A time-domain waveform of one vibration snapshot from a rolling-element bearing is shown. Determine the bearing's health state. Answer with exactly one of: normal, inner_race, outer_race, ball.
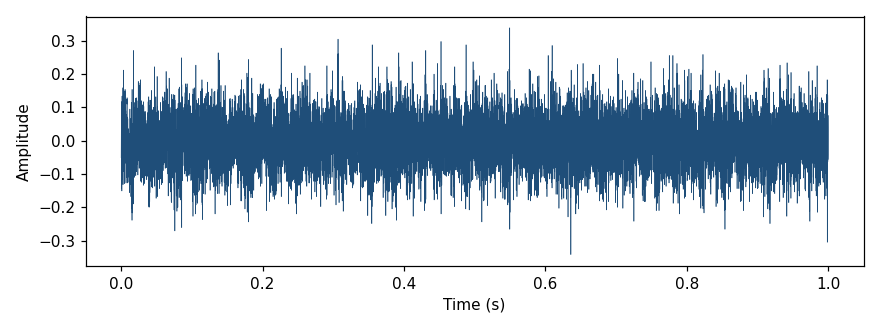
Answer: normal